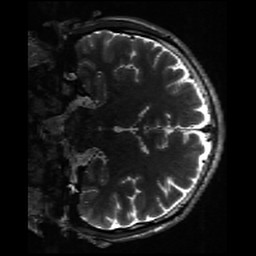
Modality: inplaneT2
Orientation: coronal